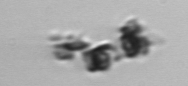
Label: Thalassiosira_TAG_external_detritus